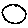
Label: circle